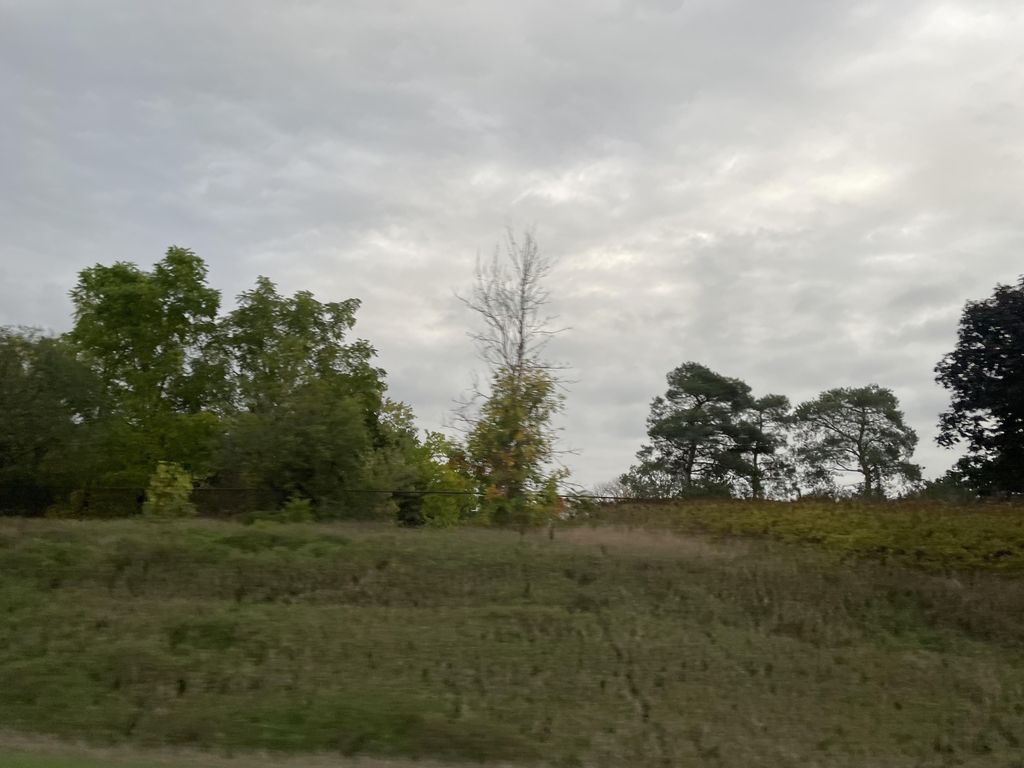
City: kitchener-waterloo